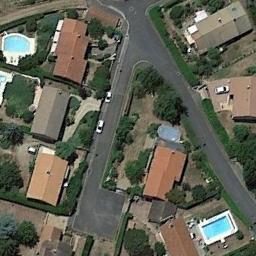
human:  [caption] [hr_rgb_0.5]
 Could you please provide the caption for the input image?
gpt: The houses in the medium - sized residential areas are of different colors .

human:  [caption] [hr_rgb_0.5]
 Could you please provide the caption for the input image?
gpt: The medium residential area has some houses and some of the houses have swimming pools .

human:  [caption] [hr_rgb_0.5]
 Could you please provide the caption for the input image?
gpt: The medium residential is next to the road and some trees .

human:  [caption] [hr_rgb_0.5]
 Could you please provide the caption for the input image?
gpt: Numerous buildings are in medium residential area .

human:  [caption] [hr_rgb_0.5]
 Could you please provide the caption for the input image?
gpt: There are some brown buildings and swimming pools on the medium residential area .